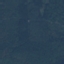
Land use / land cover: Forest